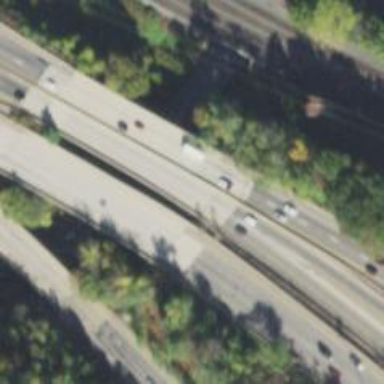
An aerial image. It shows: Asphalt motorway link.